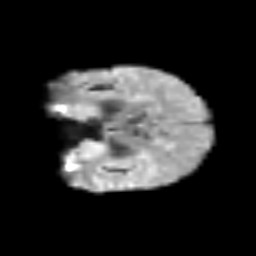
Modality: T2w
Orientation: coronal
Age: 62
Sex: female
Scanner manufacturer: siemens
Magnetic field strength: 3 T
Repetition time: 3.2 s
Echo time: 0.081 s